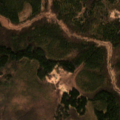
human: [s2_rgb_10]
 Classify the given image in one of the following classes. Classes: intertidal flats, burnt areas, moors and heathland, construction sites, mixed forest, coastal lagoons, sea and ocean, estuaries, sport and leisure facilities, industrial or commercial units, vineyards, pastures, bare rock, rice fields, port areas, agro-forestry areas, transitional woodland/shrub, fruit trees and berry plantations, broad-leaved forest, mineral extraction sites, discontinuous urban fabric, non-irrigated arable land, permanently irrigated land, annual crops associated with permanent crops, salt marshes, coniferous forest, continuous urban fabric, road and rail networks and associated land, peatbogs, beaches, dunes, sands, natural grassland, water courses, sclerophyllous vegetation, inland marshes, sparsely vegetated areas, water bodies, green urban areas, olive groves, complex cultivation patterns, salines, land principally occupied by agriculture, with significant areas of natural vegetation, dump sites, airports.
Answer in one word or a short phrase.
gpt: pastures, coniferous forest, mixed forest, transitional woodland/shrub, inland marshes